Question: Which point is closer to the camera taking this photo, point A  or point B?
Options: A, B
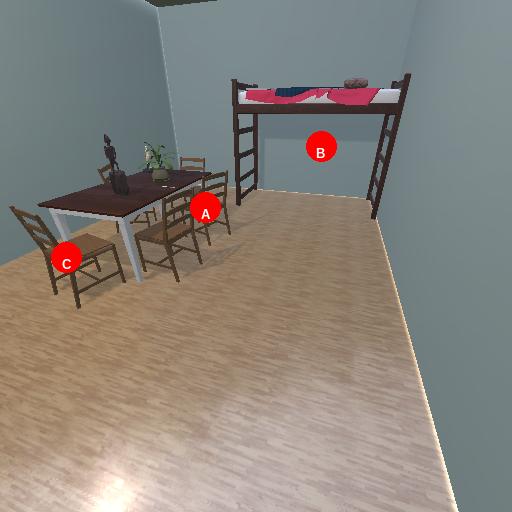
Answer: A